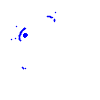
Particle: pion